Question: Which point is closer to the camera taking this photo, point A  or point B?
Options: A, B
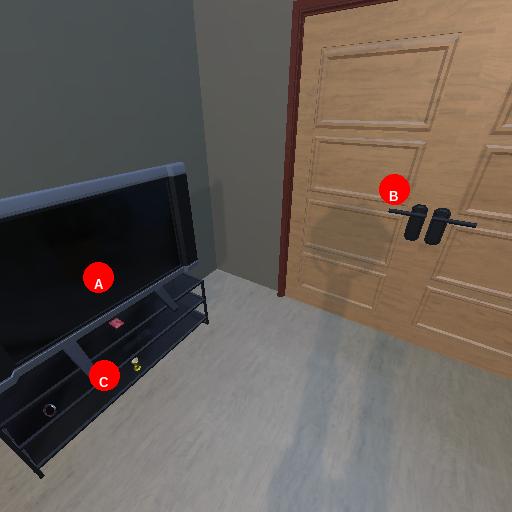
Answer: A